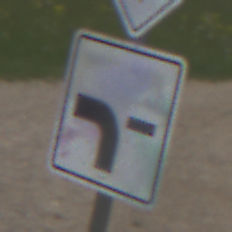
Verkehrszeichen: VerlaufVorfahrtsstrasse6
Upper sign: Vorfahrtsstrasse
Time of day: Midday
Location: Outdoor (RoadRail)
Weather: PartlyCloudy
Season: NotSpecified
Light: Natural